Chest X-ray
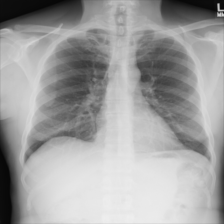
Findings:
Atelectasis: negative
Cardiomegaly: negative
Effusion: negative
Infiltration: negative
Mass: negative
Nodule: negative
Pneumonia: negative
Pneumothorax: negative
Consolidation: negative
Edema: negative
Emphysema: negative
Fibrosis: negative
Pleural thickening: negative
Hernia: negative